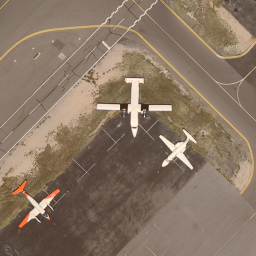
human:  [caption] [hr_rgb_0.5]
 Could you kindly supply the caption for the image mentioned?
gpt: There is a piece of cropland .

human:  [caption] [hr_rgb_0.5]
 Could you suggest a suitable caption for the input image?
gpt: There is a piece of farmland .

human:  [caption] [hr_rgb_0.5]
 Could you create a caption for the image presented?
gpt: It is a piece of cropland .

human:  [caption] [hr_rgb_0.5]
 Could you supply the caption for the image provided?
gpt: It is a piece of farmland .

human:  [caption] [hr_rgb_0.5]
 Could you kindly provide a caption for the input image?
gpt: Here is a piece of farmland .